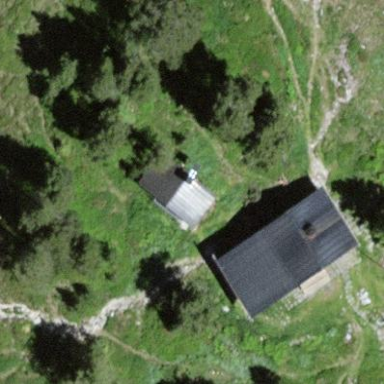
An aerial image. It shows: Wilderness hut in building.